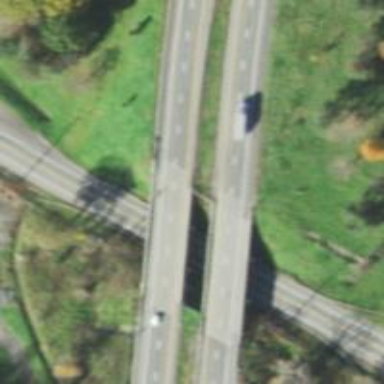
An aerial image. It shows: Asphalt bridge on motorway.